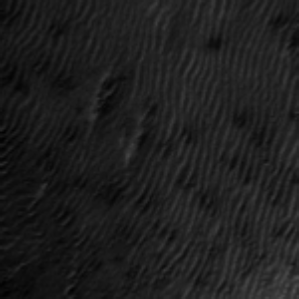
Label: frost